Question: I'm learning ncurses and I ran into a "problem". I can make a window with text in it, I can change the color of the window, and the color of the background(stdscr). My problem is, that I can't make the shadow of the window (black ACS_BLOCKs). I tried the 'border()/wborder()' functions, but it didn't do what I expect. So I want something like this:

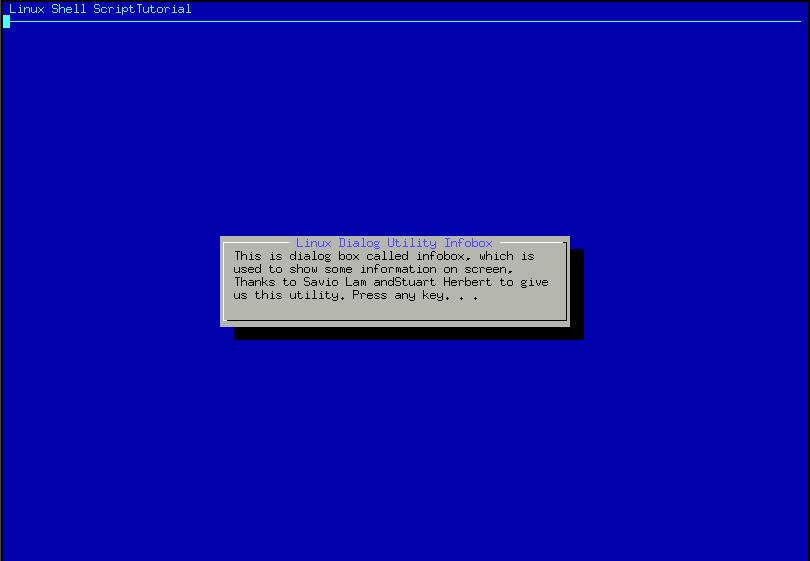
Answer: UPDATE: I figured it out myself:
'''
WINDOW *create_window(int y, int x, int width, int height, int color_id){
WINDOW* win;
int i;
win = newwin(height, width, y, x);
wbkgd(win, A_NORMAL | COLOR_PAIR(color_id) | ' ');
/* start of shadow */
attron(COLOR_PAIR(3));
for(i = (x + 2); i < (x + width + 1); i++){
move((y + height), i);
addch(' ');
}
for(i = (y + 1); i < (y + height + 1); i++){
move(i, (x + width));
addch(' ');
move(i, (x + width + 1));
addch(' ');
}
attroff(COLOR_PAIR(3));
/* end of shadow */
refresh();
return win;
}
'''